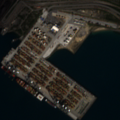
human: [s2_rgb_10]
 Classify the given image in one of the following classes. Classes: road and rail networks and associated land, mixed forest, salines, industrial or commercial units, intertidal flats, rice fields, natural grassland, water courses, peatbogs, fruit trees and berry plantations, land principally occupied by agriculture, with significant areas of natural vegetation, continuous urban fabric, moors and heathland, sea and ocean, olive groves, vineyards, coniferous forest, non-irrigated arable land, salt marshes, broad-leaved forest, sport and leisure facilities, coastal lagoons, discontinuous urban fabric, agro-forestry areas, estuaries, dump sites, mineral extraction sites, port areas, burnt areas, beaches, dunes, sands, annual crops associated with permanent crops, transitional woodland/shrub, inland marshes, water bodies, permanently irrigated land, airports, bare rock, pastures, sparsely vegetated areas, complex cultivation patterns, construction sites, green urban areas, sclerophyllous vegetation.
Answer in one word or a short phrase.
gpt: industrial or commercial units, port areas, sea and ocean